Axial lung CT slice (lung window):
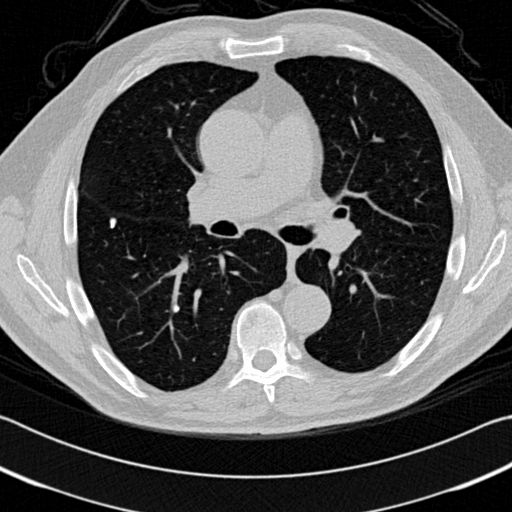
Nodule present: yes
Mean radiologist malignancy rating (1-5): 1